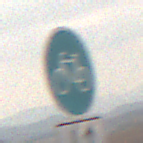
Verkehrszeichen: Radweg
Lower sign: RichtungsangabeDurchPfeile8
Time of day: MorningAfternoon
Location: Outdoor (Nature)
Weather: Overcast
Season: NotSpecified
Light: Natural